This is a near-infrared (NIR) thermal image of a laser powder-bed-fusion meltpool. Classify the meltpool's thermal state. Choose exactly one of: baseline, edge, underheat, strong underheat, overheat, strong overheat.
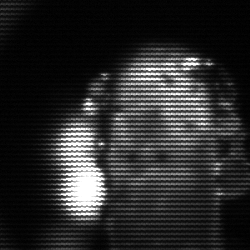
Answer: strong underheat